Question: I'm running my app on my local machine and I'm making ajax requests from Chrome. When I make a request, I see that the network tab shows 2 numbers in the Time column.

How should I interpret these numbers? The app is making a database call and then processes the data before sending it to the client. On the first row, it shows 133/106; does this mean that once the requests hits the local machine it only takes 27ms to process on the server?
Thanks.
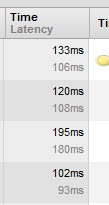
Answer: Latency, the time between making the request and the server's first response, is shown in the lighter shade within each bar.
106ms is Latency. 133ms is Time. 27ms is receive data time.